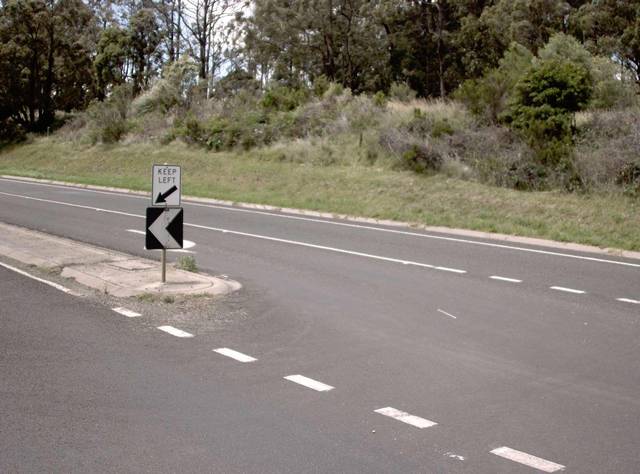
Region: Australia
Coordinates: -38.142, 145.877